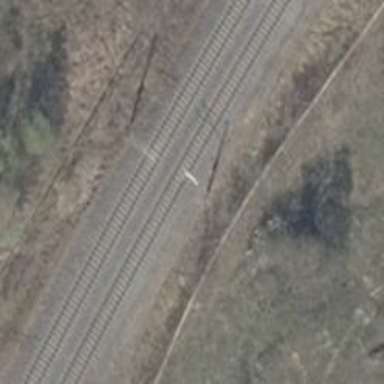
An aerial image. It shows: Railway with electrified contact lines.